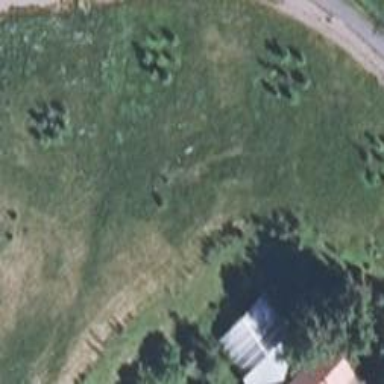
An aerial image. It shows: Grassy area designated as golf tee.